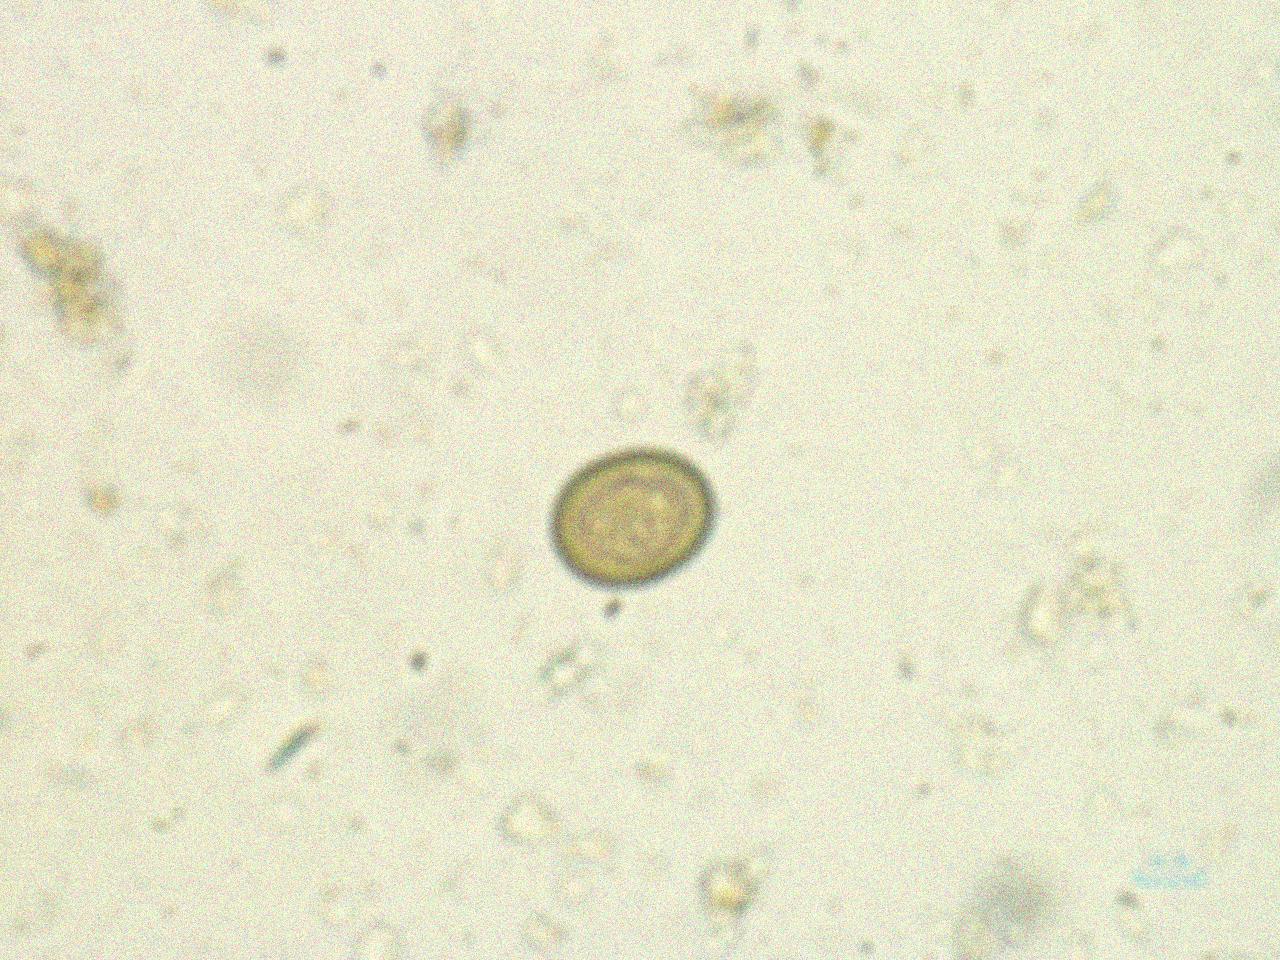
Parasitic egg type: Taenia spp. egg